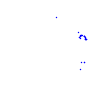
Particle: kaon